Question: - - -
I am getting this confirmation every time on program startup.
> This repository currently has approximately 2304 loose objects.
Will pressing 'yes' affect my project in anyways ?

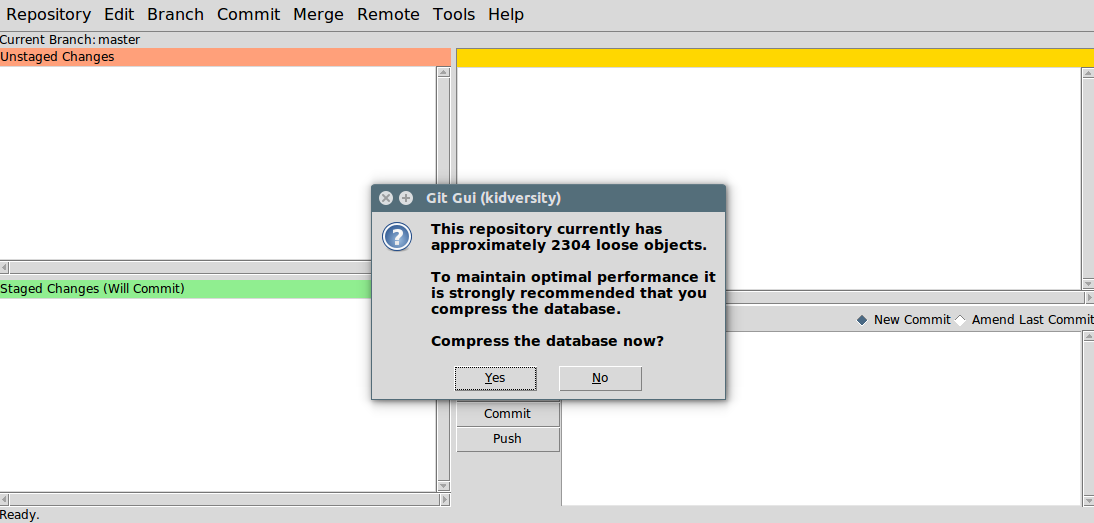
Answer: <URL> probably will answer this for you. Basically, just press the yes button.
> Loose objects are the simpler format. It is simply the compressed data
stored in a single file on disk. Every object written to a seperate
file.